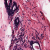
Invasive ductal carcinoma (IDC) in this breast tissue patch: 0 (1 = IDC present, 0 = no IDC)